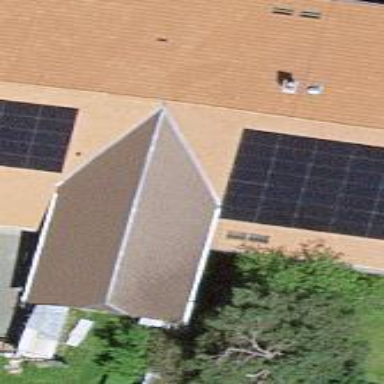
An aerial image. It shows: Solar power generator with photovoltaic panels.